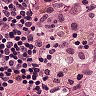
Metastatic tissue present: yes